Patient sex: F
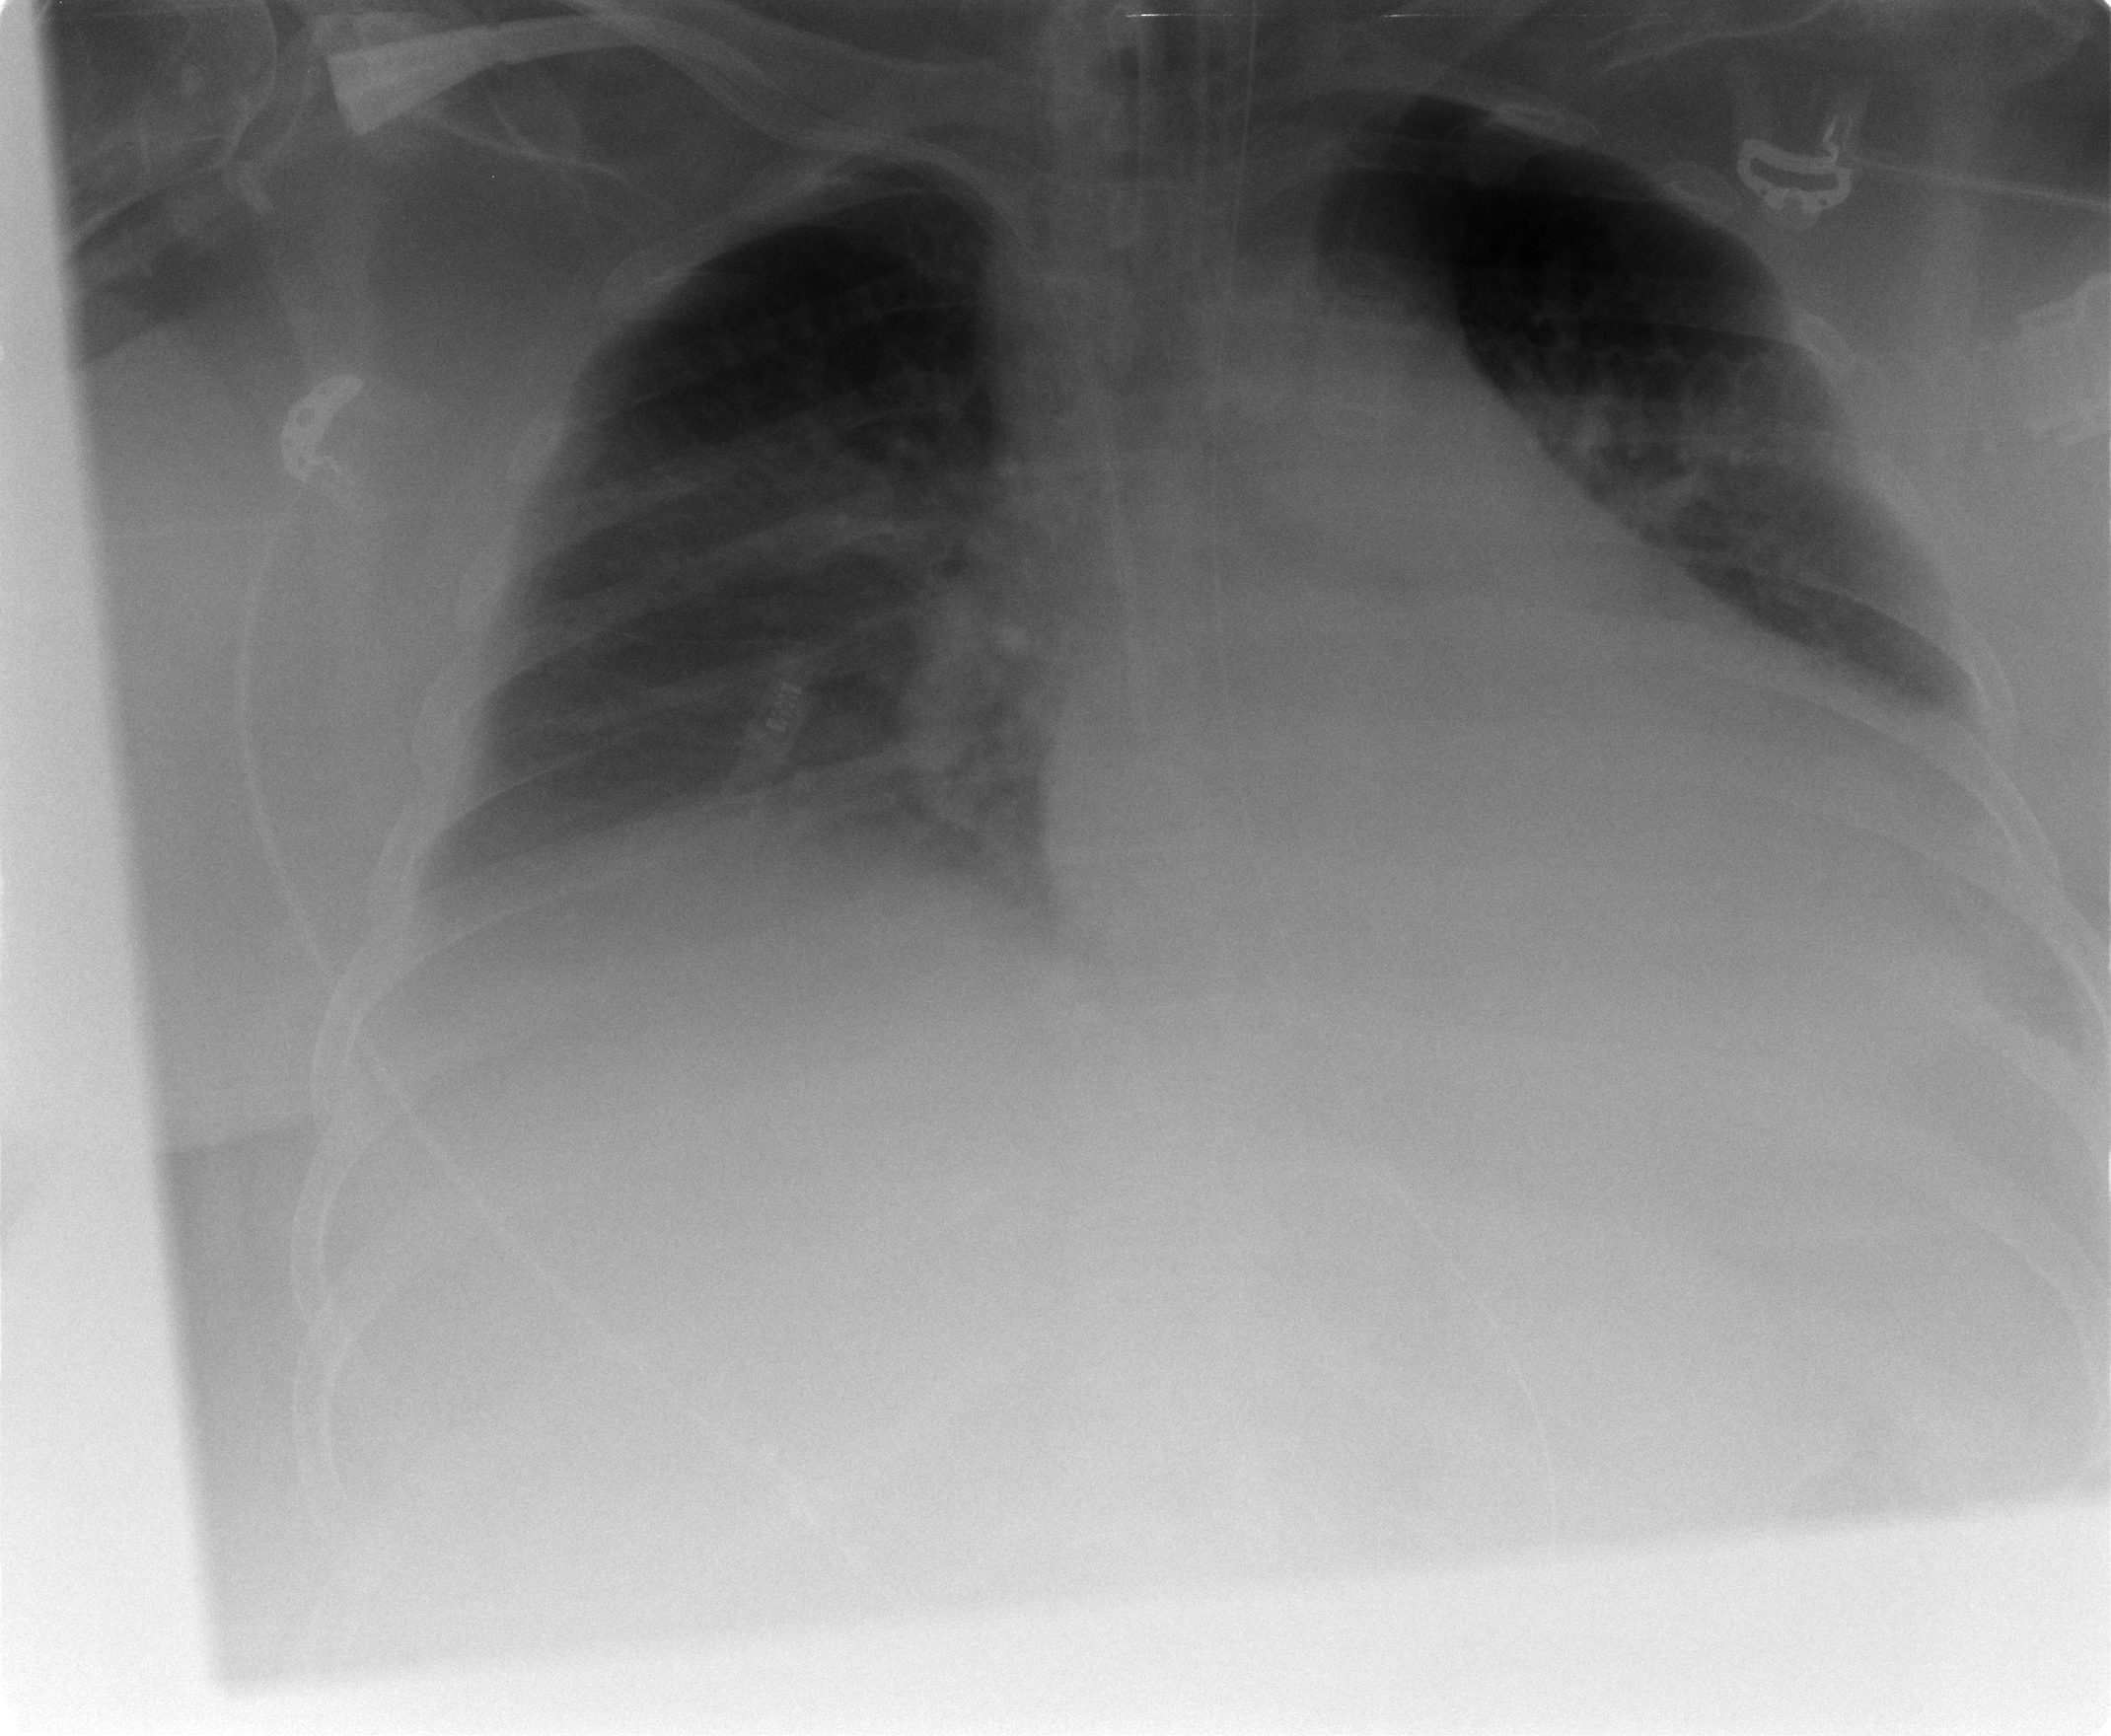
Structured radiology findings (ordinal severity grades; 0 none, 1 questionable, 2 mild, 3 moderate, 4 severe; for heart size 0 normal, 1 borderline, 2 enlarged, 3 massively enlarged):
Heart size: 2
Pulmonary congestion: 2
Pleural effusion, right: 2
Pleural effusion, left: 0
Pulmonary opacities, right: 0
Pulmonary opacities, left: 0
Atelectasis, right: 2
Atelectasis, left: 2